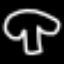
Label: mushroom